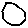
Label: hexagon